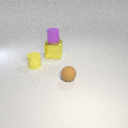
small purple rubber cylinder above large yellow metal cube